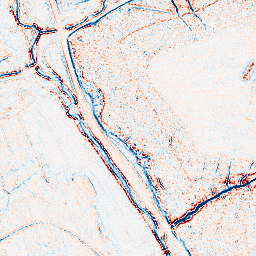
Category: edge_preserving
Decomposition family: bilateral
Decomposition parameters: d: 5
sigma_color: 75
sigma_space: 75
Upsampling method: cubic_mitchell
Upsampling parameters: scale: 2
Upsampling scale: 2